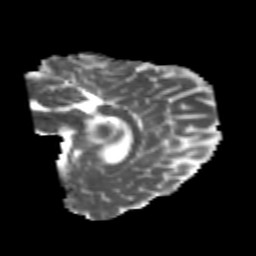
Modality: MD
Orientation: sagittal
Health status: healthy
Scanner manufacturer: philips
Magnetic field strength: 3 T
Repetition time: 6.964 s
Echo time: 0.092 s